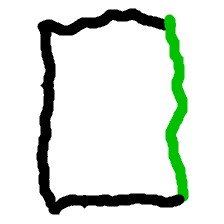
Shape: rectangle